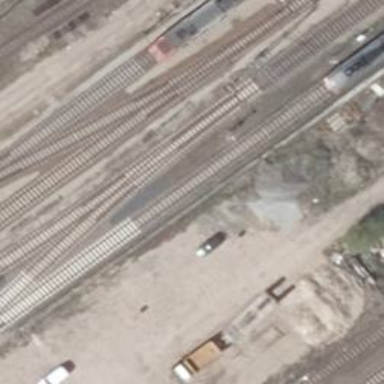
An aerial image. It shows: Railway switch.